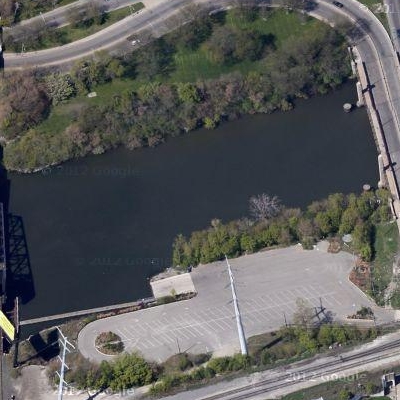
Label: RiverLake